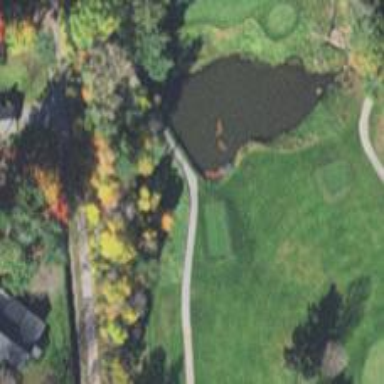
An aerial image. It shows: Path for both roads and golfers.